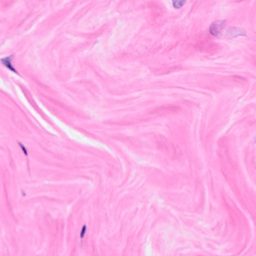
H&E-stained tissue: Breast